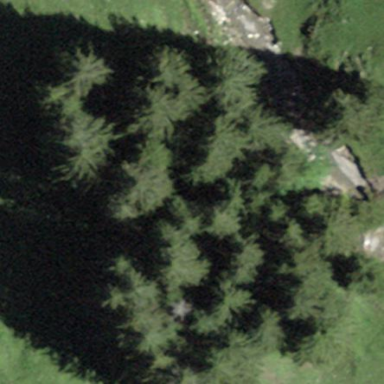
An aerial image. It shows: Forest area.